Interaction volume radius: 5 \u00c5
Interaction volume height: 45 \u00c5
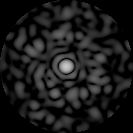
Disorder parameter: 0.816